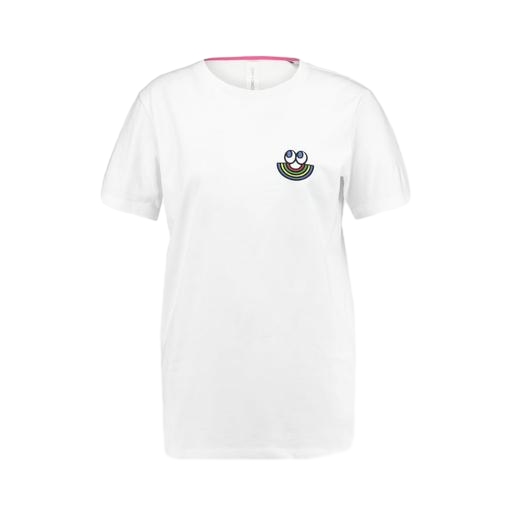
multicolor sasha emoji badge t-shirt, multicolor women’s white large t-shirt, sasha emoji badge t-shirt, white background